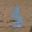
Label: 3